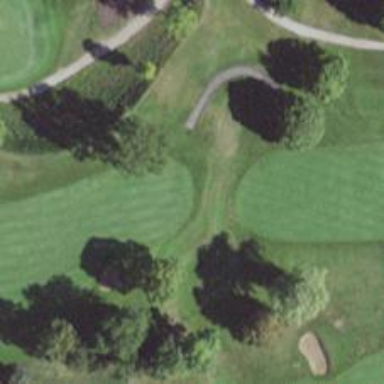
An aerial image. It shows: Golf hole.